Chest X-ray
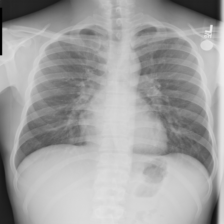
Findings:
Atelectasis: negative
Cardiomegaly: negative
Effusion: negative
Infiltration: positive
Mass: negative
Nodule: negative
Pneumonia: negative
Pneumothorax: negative
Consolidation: negative
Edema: negative
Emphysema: negative
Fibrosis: negative
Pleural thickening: negative
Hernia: negative